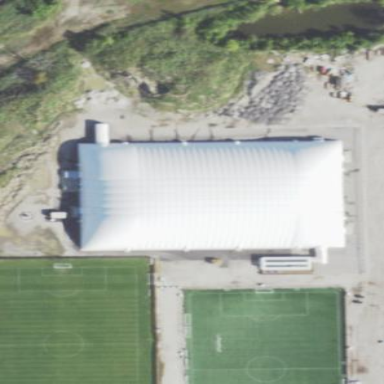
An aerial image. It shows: Sports centre building.